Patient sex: M
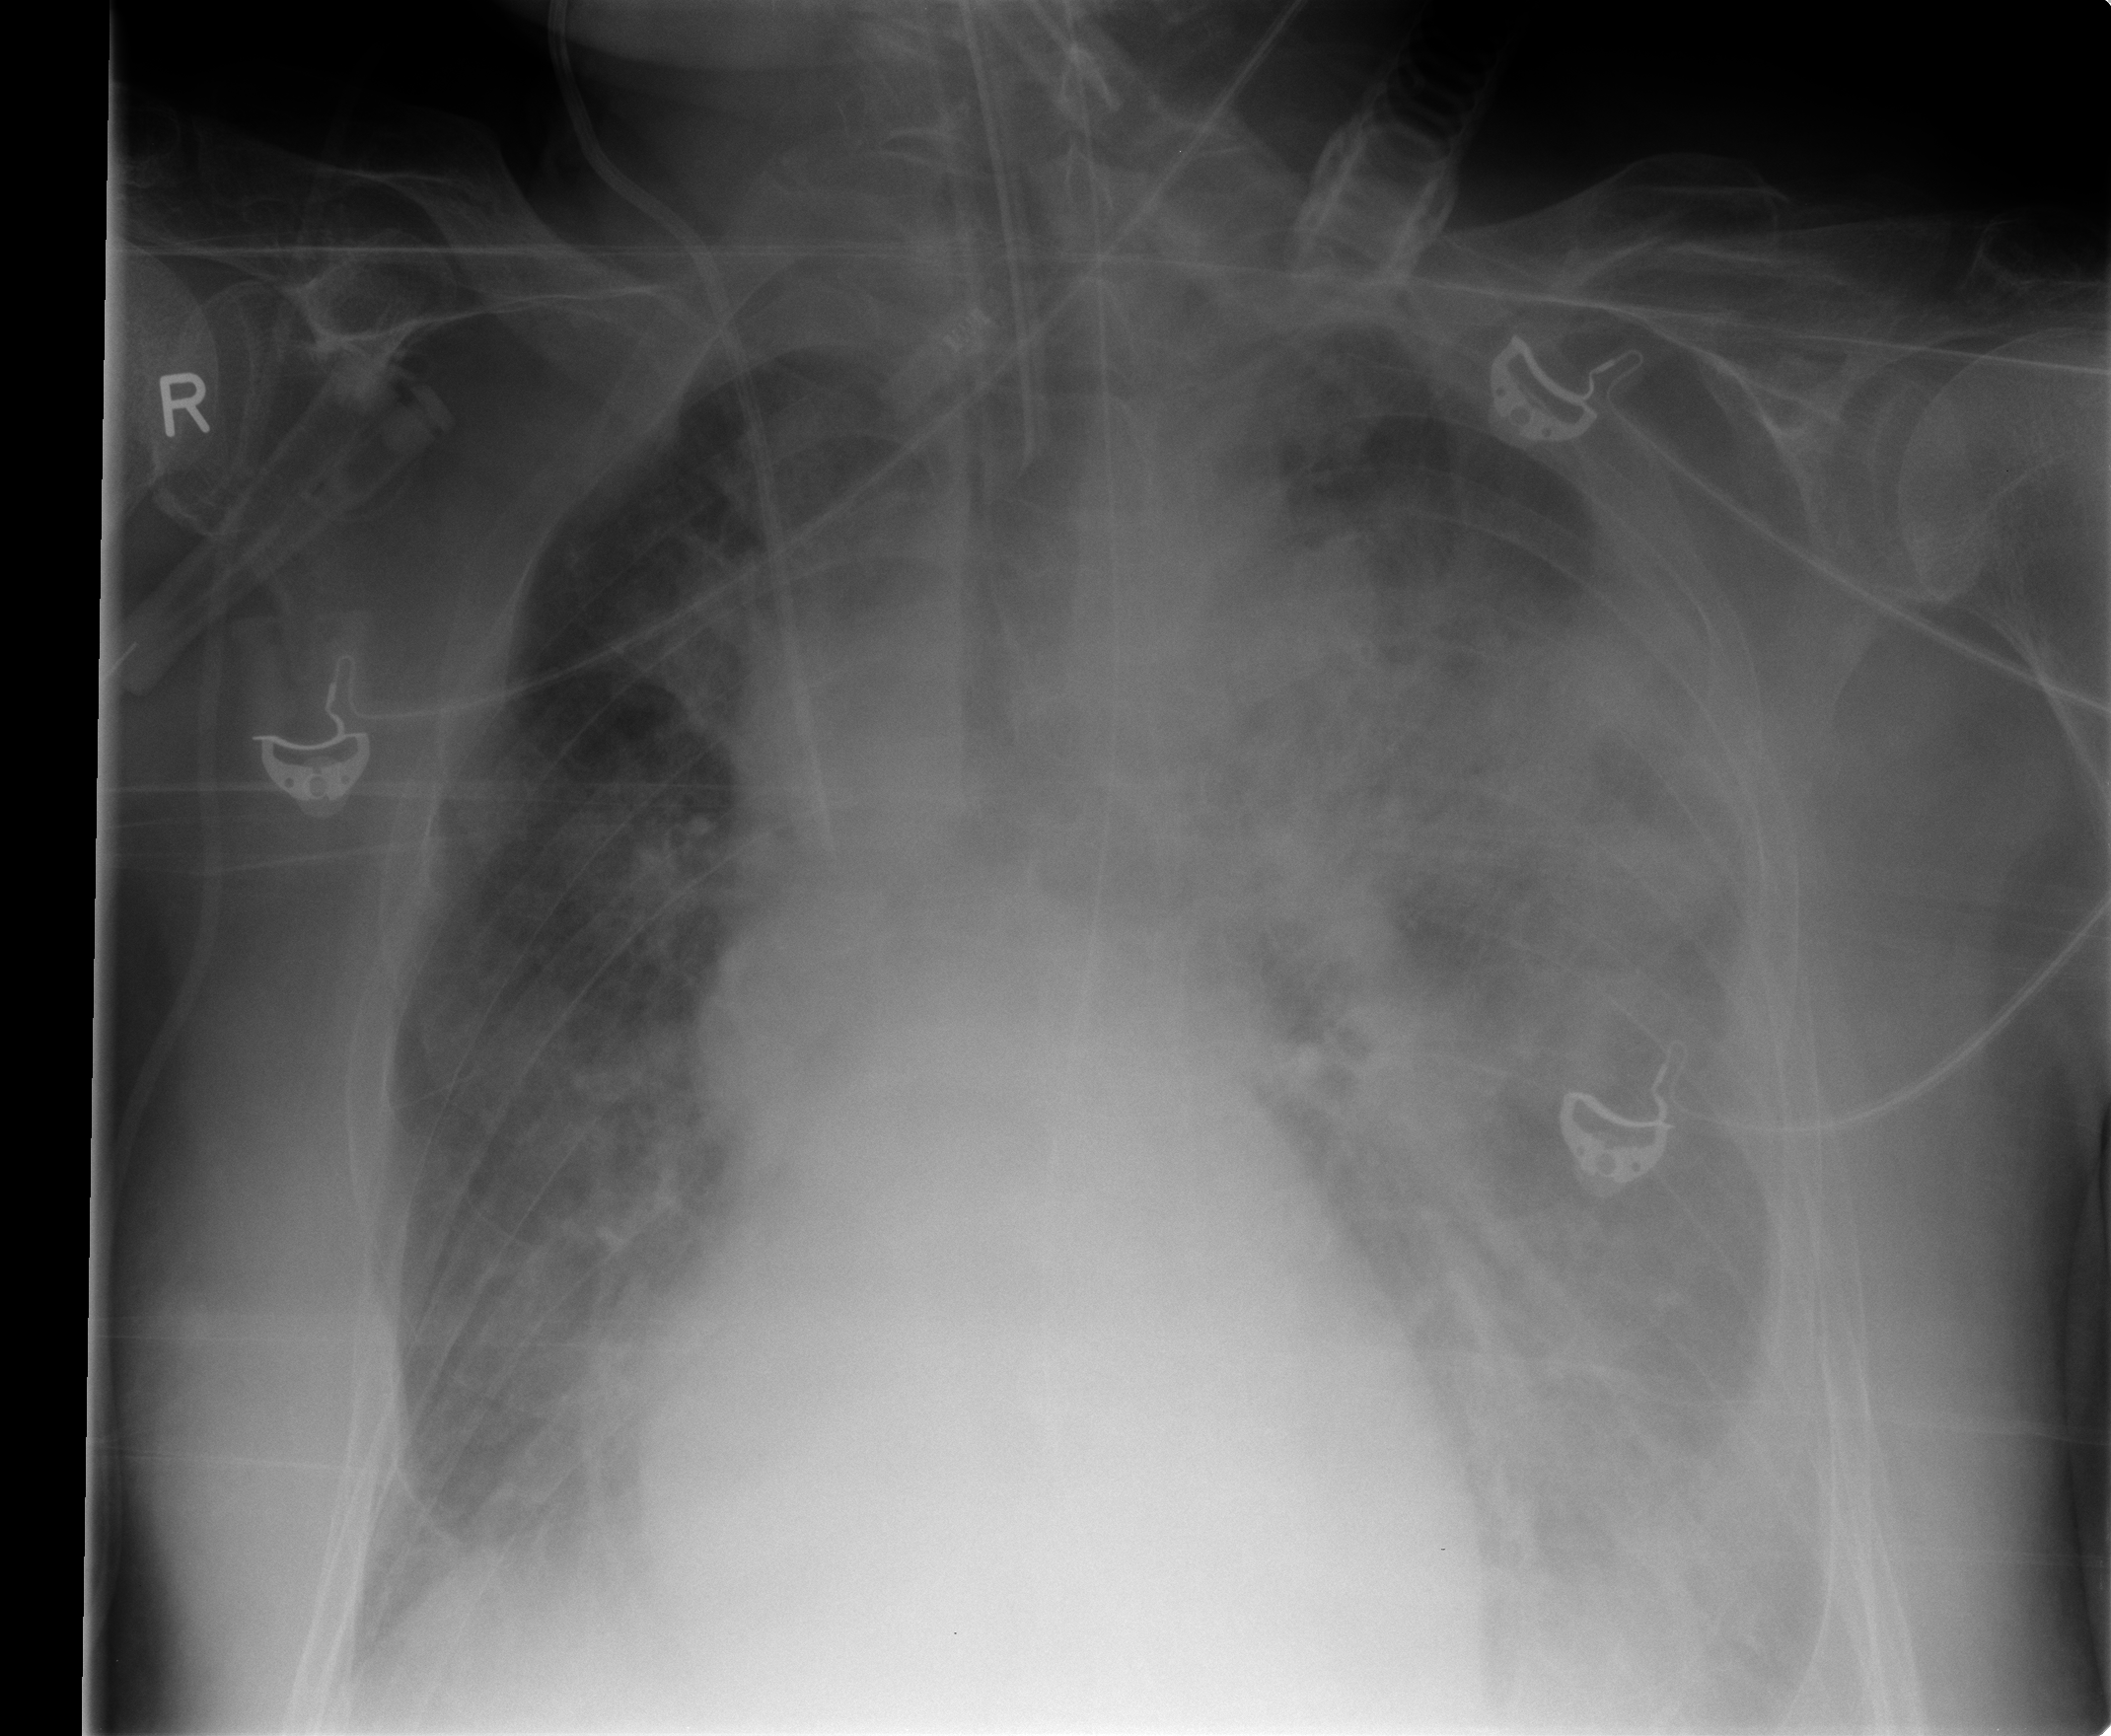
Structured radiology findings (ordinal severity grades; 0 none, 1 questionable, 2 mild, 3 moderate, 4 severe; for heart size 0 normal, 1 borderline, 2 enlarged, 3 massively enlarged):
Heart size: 2
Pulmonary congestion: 2
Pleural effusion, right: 0
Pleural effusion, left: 2
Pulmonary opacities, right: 3
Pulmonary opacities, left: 4
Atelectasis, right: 2
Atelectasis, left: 3